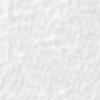
Label: no_change